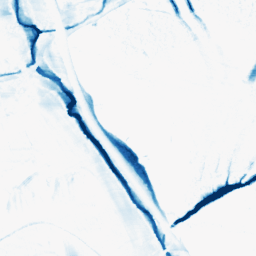
Category: morphological
Decomposition family: morphological_ellipse
Decomposition parameters: operation: closing
width: 10
height: 30
Upsampling method: cubic_mitchell
Upsampling parameters: scale: 8
Upsampling scale: 8